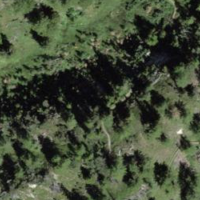
EUNIS habitat code: 44
Species observed at this site:
Juniperus communis
Gymnadenia conopsea
Issoria lathonia